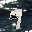
Label: 9